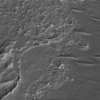
Atmospheric dust classification: not_dusty